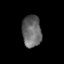
Tissue: skin
Cell type: Epithelial cells
Senescence score: 0.2799
Nuclear area (px): 601
Mean DAPI intensity: 103.366